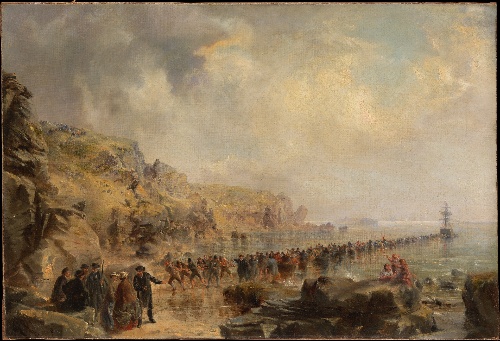
Title: Landing the Shore End of the Atlantic Cable
Artist: Robert Charles Dudley
Artist bio: British, 1826–1909
Date: 1866
Object type: Painting
Classification: Paintings
Medium: Oil on canvas
Dimensions: 22 1/2 x 33 in. (57.2 x 83.8 cm)
Department: European Paintings
Credit line: Gift of Cyrus W. Field, 1892
Accession year: 1892
Repository: Metropolitan Museum of Art, New York, NY
Tags: Oceans|Beaches|Ships|Transatlantic Cable